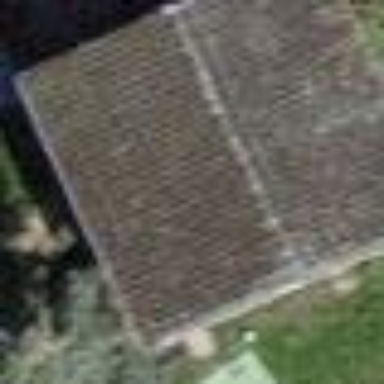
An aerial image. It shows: Building with tile roof.